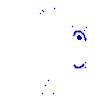
Particle: kaon